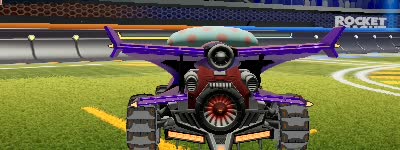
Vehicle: aftershock